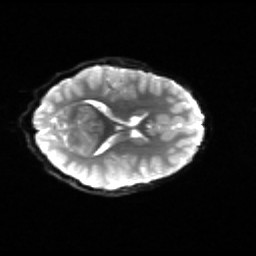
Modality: sbref
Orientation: axial
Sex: female
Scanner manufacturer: siemens
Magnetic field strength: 3 T
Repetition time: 5 s
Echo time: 0.071 s